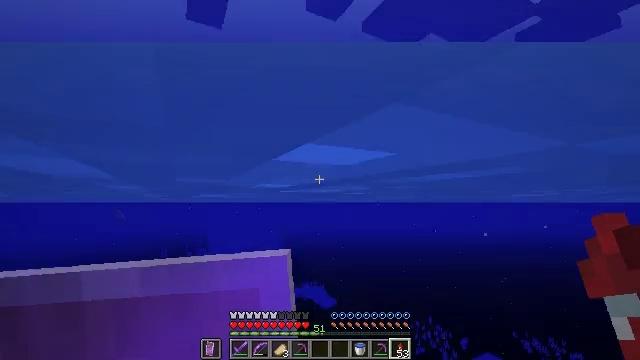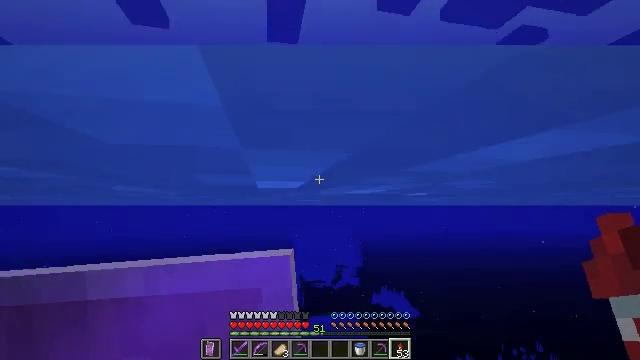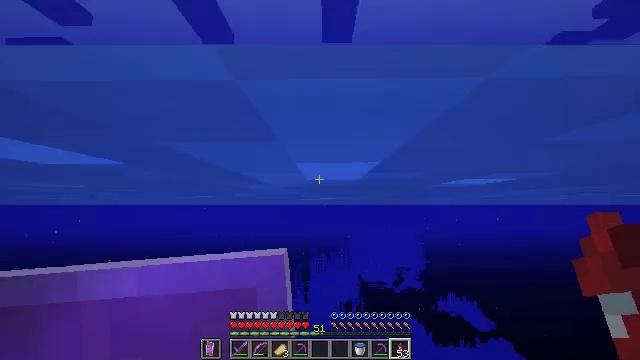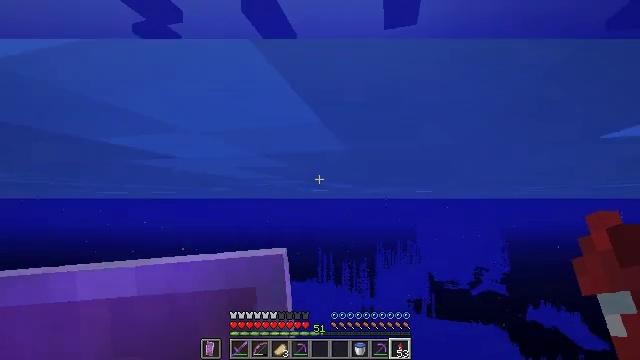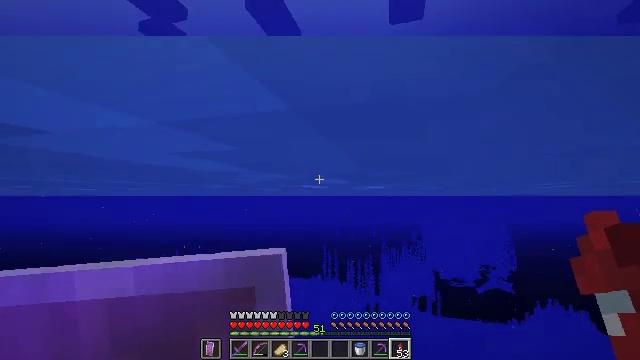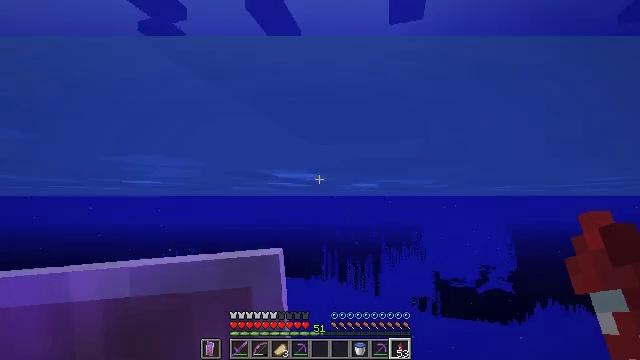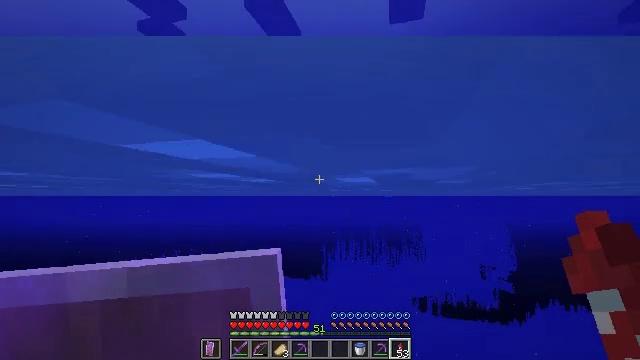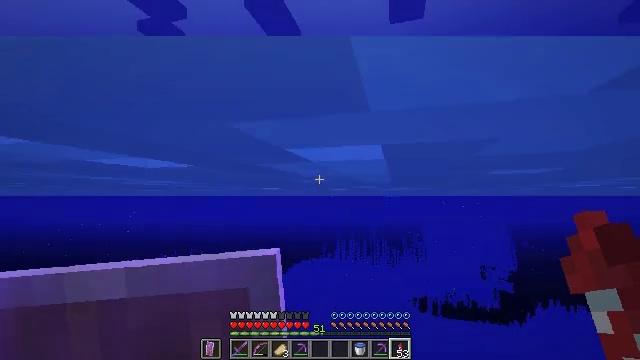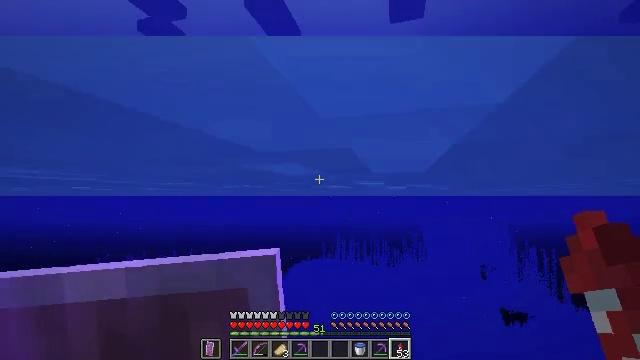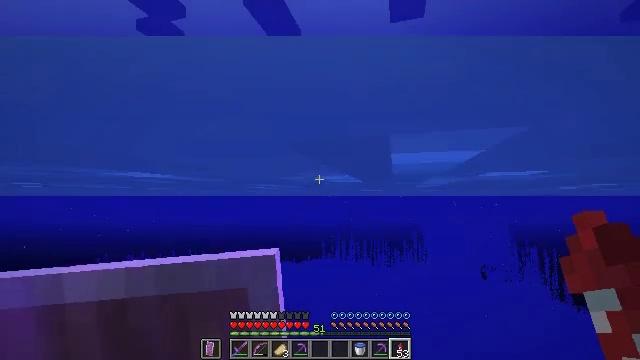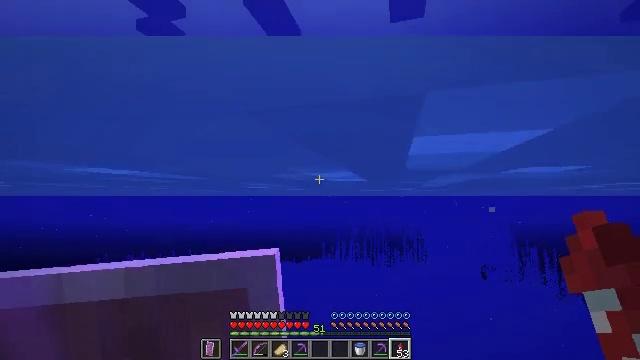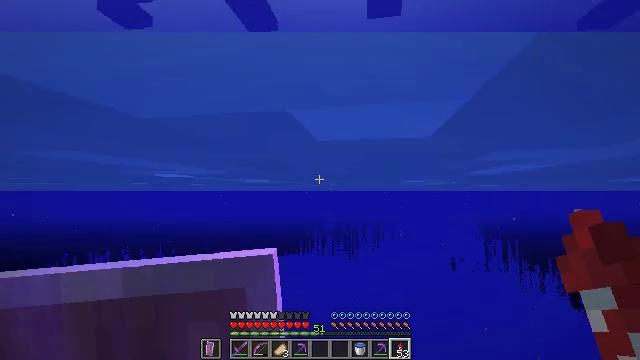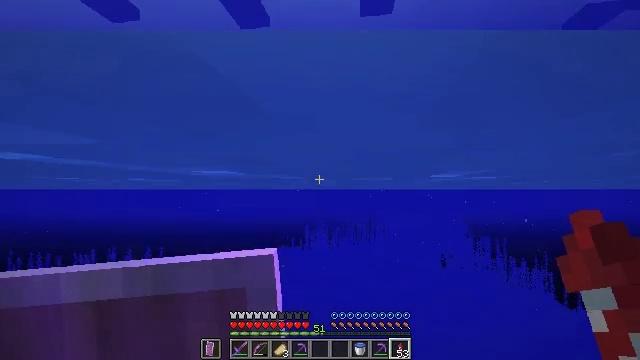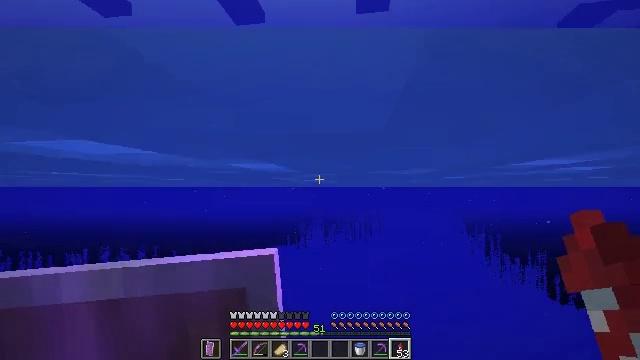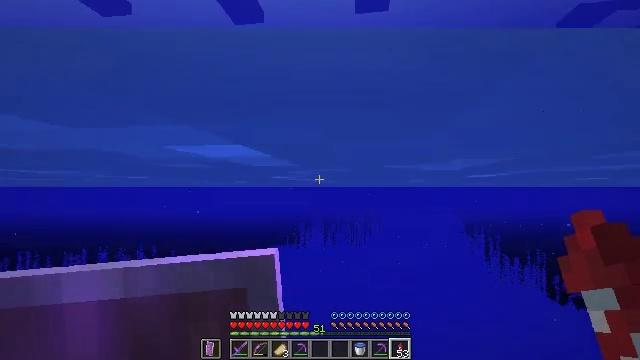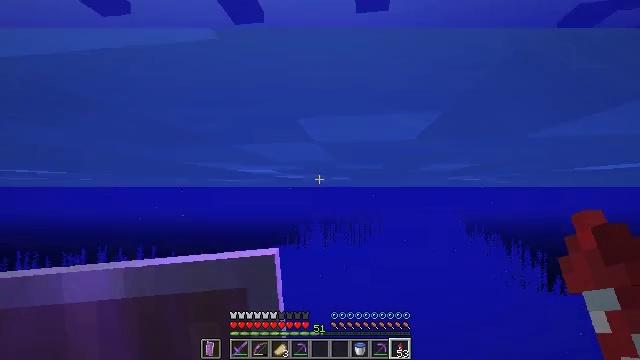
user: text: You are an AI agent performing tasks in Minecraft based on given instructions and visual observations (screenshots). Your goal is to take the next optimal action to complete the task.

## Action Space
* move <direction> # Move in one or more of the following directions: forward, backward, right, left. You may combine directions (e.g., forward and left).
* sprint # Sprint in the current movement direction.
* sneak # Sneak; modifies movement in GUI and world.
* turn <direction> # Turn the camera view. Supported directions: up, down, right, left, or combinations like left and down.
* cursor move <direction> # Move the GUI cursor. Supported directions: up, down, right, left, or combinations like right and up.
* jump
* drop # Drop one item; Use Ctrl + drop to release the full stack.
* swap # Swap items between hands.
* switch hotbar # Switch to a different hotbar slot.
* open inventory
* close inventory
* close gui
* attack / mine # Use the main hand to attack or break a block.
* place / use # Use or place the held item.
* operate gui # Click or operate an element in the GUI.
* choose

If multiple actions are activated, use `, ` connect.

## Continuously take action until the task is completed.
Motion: motion action
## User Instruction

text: craft item sponge
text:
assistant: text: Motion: move forward, turn left
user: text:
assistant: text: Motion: move forward, turn left
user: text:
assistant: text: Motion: move forward, turn left and down
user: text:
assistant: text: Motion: move forward, turn left
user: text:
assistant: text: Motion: move forward
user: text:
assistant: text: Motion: move forward
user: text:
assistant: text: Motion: move forward
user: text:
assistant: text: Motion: move forward
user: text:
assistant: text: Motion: move forward
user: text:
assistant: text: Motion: move forward
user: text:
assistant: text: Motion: move forward, turn right and down
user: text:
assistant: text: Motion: move forward, turn right
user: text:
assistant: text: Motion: move forward
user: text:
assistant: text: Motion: move forward
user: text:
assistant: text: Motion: move forward
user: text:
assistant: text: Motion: move forward
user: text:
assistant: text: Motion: move forward
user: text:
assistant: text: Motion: move forward, jump
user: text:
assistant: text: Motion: move forward, jump
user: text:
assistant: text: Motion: move forward, jump
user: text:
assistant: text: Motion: move forward, jump
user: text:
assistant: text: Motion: move forward, jump
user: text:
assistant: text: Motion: move forward, jump
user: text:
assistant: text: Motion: move forward, jump
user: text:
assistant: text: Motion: move forward
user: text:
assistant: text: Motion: move forward
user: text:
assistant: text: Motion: move forward
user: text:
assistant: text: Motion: move forward
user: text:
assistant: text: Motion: move forward
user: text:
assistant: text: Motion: move forward